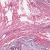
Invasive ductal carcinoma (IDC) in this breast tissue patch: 1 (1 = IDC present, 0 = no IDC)